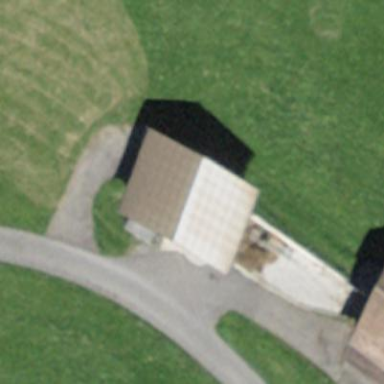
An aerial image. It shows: Shed.